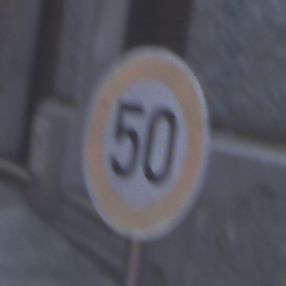
Verkehrszeichen: Geschwindigkeit50
Umgebung: Outdoor, Urban
Tageszeit: MorningAfternoon
Wetter: PartlyCloudy
Licht: Natural
Jahreszeit: NotSpecified
Kontrast: MediumContrast